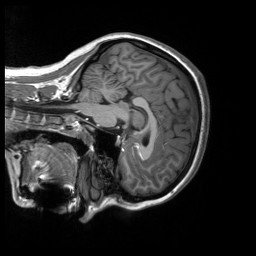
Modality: T1w
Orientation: sagittal
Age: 20
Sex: female
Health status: healthy
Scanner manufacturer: siemens
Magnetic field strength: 3 T
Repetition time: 2.53 s
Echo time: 0.00219 s